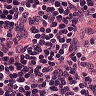
Metastatic tissue present: no